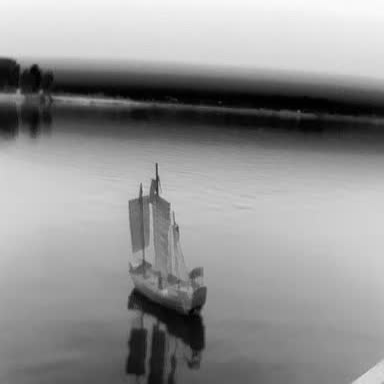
There is a sailboat in the infrared image.